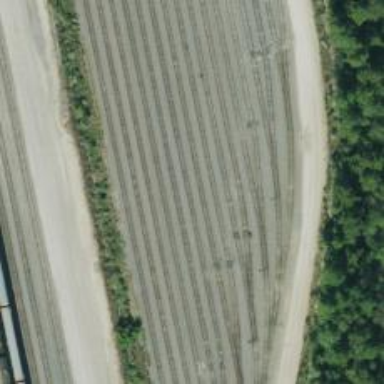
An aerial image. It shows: Railway siding with rails.